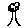
Label: tree